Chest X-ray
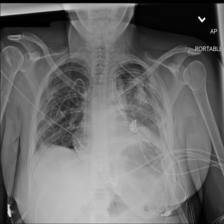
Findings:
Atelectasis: negative
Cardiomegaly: negative
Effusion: negative
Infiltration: negative
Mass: negative
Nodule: negative
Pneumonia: negative
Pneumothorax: negative
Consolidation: negative
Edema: negative
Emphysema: negative
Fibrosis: negative
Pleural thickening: negative
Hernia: negative